Interaction volume radius: 5 \u00c5
Interaction volume height: 20 \u00c5
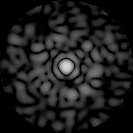
Disorder parameter: 0.8211